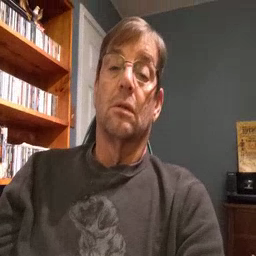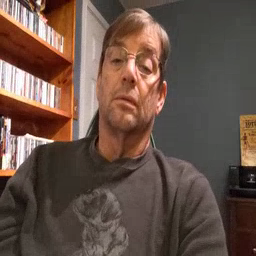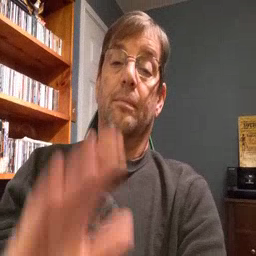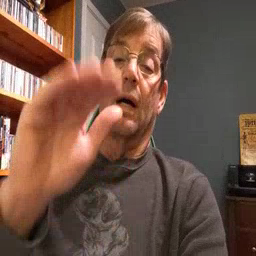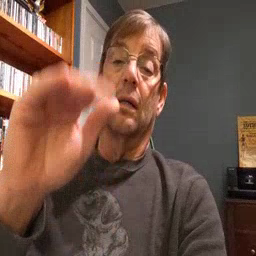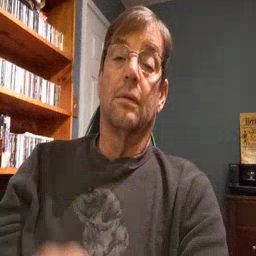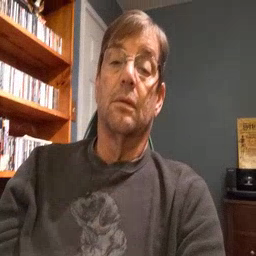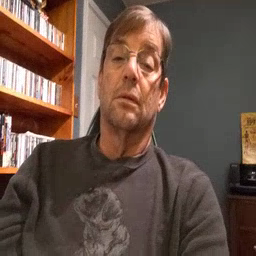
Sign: bye